Question: I am trying to setup adMob ads. I have two questions:
1) Am I using adListener interface correctly?
2) How come I am unable to see ad Interstitials?
Lets start with the adListener. As far as what I understood from the instructions, adListener is an interface. So I created an interface.
'''
import com.google.ads.AdRequest;
import com.google.android.gms.ads.AdView;
public interface AdListener {
public void onReceiveAd(AdView ad);
public void onFailedToReceiveAd(AdView ad, AdRequest.ErrorCode error);
public void onPresentScreen(AdView ad);
public void onDismissScreen(AdView ad);
public void onLeaveApplication(AdView ad);
}
'''
Then in my main class I implemented AdListener, and once I did I was prompted to add unimplemented methods (all the methods from the interface).
'''
public class MainActivity extends Activity implements AdListener {
// other code for the body (here). Just showing the methods and implement
@Override
public void onReceiveAd(AdView ad) {
Log.d(TAG, "onReceiveAd");
Toast.makeText(this, "onReceiveAd", Toast.LENGTH_SHORT).show();
}
@Override
public void onFailedToReceiveAd(AdView ad, ErrorCode error) {
Log.d(TAG, "onFailedToReceiveAd");
Toast.makeText(this, "onFailedToReceiveAd", Toast.LENGTH_SHORT).show();
}
@Override
public void onPresentScreen(AdView ad) {
Log.d(TAG, "onPresentScreen");
}
@Override
public void onDismissScreen(AdView ad) {
Log.d(TAG, "onDismissScreen");
}
@Override
public void onLeaveApplication(AdView ad) {
Log.d(TAG, "onLeaveApplication");
}
}
'''
My reason for thinking this does nothing is that I am not receiving my logs. I added toasts to double confirm I was not missing something. I think there is another step I am missing for this to work.
Now for the ads part. I thought I followed the instructions well, and my banners work in fact. But my ad interstitials do not work. This is what I have for the banners and the interstitials.
Starting with code snippet from my xml for the banner
'''
<com.google.android.gms.ads.AdView
android:id="@+id/adView"
android:layout_width="wrap_content"
android:layout_height="wrap_content"
ads:adUnitId="I_ADDED_CORRECT_ADUNIT_ID"
ads:adSize="BANNER" />
'''
In my main Activity, I have the following code. Again, I want to see test ads:
'''
// setup ad banner and interstitial
final TelephonyManager tm = (TelephonyManager)getBaseContext()
.getSystemService(Context.TELEPHONY_SERVICE);
String testDeviceId = tm.getDeviceId();
Log.d(TAG, "testDeviceId retrieved(" + testDeviceId + ")");
// create interstitial
interstitial = new InterstitialAd(this);
interstitial.setAdUnitId("I_ADDED_CORRECT_ADUNIT_ID");
// ad banner
adView = (AdView)this.findViewById(R.id.adView);
// request test interstitial ads
AdRequest adRequestInterstitial = new AdRequest.Builder()
.addTestDevice(AdRequest.DEVICE_ID_EMULATOR)
.addTestDevice(testDeviceId)
.build();
// request test banner ads
AdRequest adRequestBanner = new AdRequest.Builder()
.addTestDevice(AdRequest.DEVICE_ID_EMULATOR)
.addTestDevice(testDeviceId)
.build();
//load interstitial ads
interstitial.loadAd(adRequestInterstitial);
displayInterstitial();
// load banner ads
adView.loadAd(adRequestBanner);
//NOTE: the above code is all in onCreate().
//diaplayInterstitial is outside of onCreate()
public void displayInterstitial() {
if (interstitial.isLoaded()) {
Log.d(TAG, "displayInterstitial()");
interstitial.show();
}
}
'''
Lets see what else to tell you? Awww, yes! I also have the permissions already set in the manifest. Permissions = INTERNET, ACCESS_NETWORK_STATE, ACCESS_WIFI_STATE, READ_PHONE_STATE.
I went to project properties and added the google-play-services_lib
This is my whole setup! I have tried a number of things, because I had some 'feelings' about what may be the issue. First, I thought that maybe test ad banners and test ad interstitials cannot be requested at the same time. So I moved interstitial code to onStart(). But then, I was not sure if this was necessary, beneficial or worse (and it did not work!). My second thought was that everything works fine, and once I publish my app all will be good. But regardless, my logs are not working for the AdListener. If I can get that going, I think I can start verifying with more confidence of what is going on.
Thank you in advance for your help.
Log SS

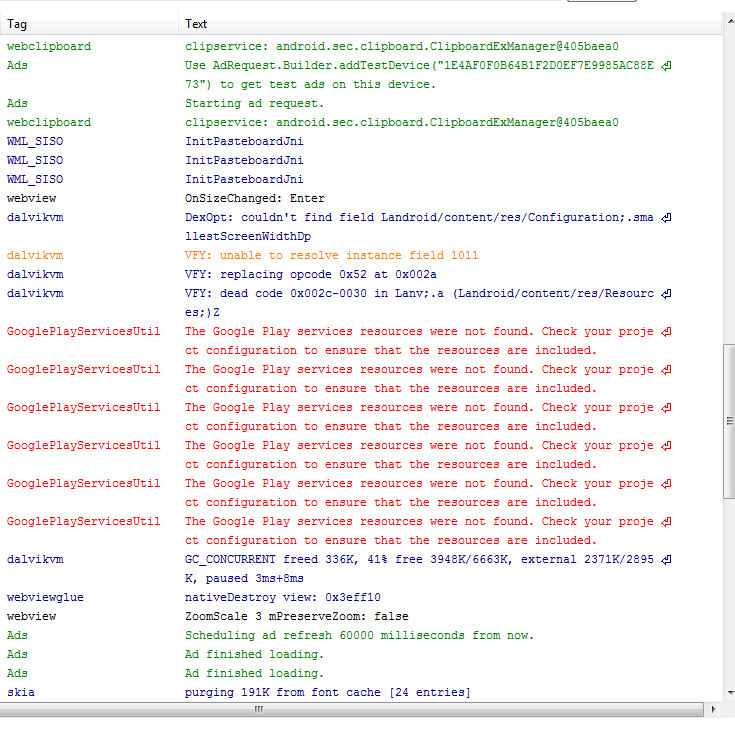
Answer: OK, several problems here.
1) No you are not using the AdListener interface correctly.
Don't create your own interface. AdMob already supplies an AdListener interface. You do need to implement it however.
NB personally I would create an anonymous implementation of the AdListener instead of adding it to the Activity, but that's a design design for yourself.
Next you need to attach your listener to your AdView. So in your #onCreate
'''
// load banner ads
adView.setAdListener(new AdListener() {
...
});
adView.loadAd(adRequestBanner);
'''
2) You are unlikely to see any Interstitials with the code above because you are attempting to display immediately after requesting. It is extremely unlikely that an Interstitial has been downloaded in that short time frame. And in any case you really don't want to display an interstitial every time your Activity is created, it is a poor user experience.
Move your call to displayInterstitial() to some later point in your app life cycle, such at the end of a game session or between levels etc.